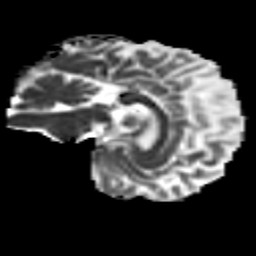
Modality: MD
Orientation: sagittal
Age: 34
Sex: male
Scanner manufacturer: siemens
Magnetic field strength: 3 T
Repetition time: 8.6 s
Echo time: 0.095 s